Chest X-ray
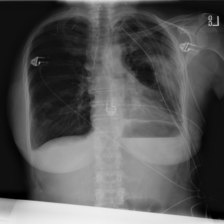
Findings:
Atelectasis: negative
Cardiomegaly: negative
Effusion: negative
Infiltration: negative
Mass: negative
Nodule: negative
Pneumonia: negative
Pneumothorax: positive
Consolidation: negative
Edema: negative
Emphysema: negative
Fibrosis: negative
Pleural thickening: negative
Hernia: negative